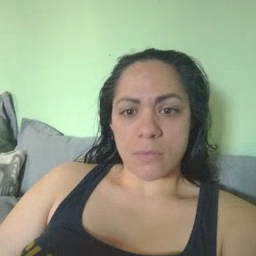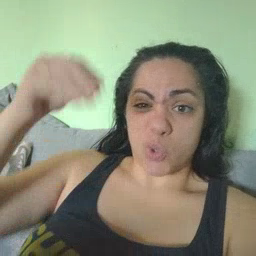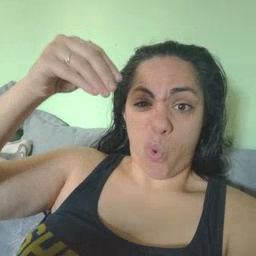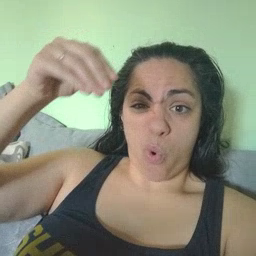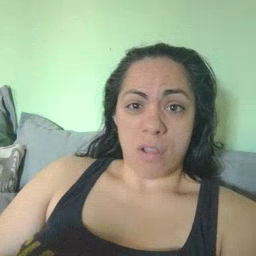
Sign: store